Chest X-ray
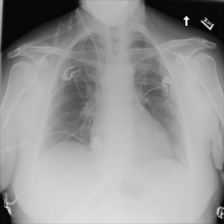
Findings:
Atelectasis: negative
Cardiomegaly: negative
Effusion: negative
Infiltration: negative
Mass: negative
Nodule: negative
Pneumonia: negative
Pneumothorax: negative
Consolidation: negative
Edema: negative
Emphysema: negative
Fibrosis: negative
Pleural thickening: negative
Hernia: negative